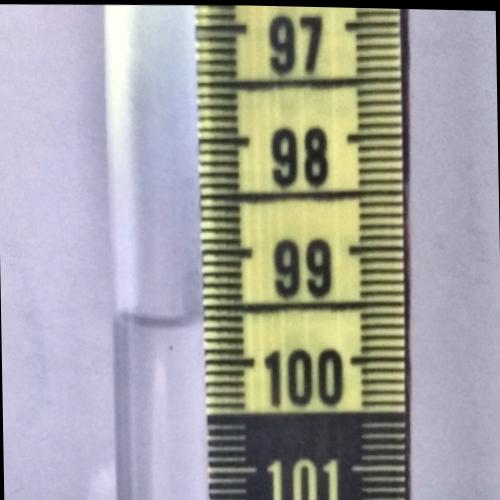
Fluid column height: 99.6 cm